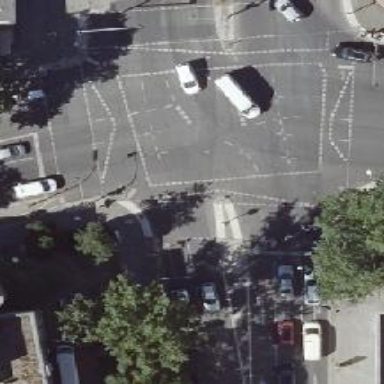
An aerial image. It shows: Crossing with traffic signals.